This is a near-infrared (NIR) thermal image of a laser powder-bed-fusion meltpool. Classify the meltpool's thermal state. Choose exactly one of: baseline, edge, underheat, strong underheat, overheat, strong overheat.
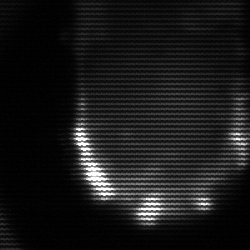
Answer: baseline